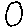
Label: circle